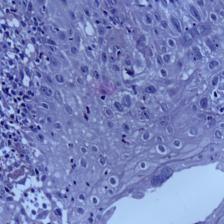
Diagnosis: OSCC